Interaction volume radius: 5 \u00c5
Interaction volume height: 10 \u00c5
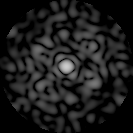
Disorder parameter: 0.7743